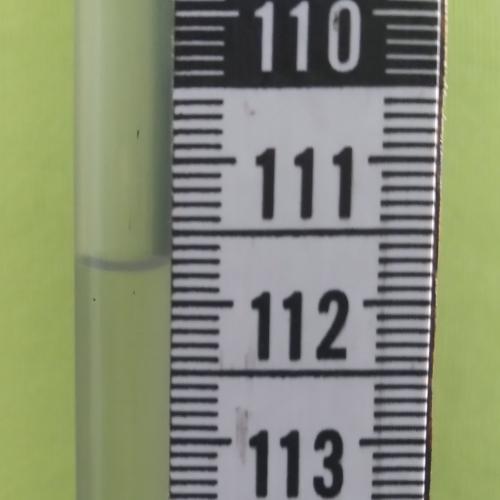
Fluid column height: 111.7 cm